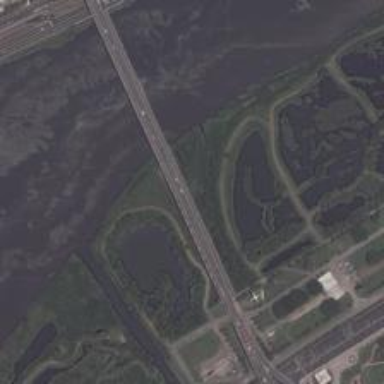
This straight bridge crosses the banks of the river, and one side of the river bank can see many small lakes nearby .